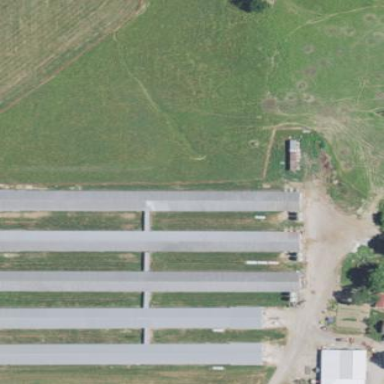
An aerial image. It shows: Farmyard area.